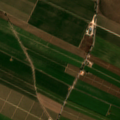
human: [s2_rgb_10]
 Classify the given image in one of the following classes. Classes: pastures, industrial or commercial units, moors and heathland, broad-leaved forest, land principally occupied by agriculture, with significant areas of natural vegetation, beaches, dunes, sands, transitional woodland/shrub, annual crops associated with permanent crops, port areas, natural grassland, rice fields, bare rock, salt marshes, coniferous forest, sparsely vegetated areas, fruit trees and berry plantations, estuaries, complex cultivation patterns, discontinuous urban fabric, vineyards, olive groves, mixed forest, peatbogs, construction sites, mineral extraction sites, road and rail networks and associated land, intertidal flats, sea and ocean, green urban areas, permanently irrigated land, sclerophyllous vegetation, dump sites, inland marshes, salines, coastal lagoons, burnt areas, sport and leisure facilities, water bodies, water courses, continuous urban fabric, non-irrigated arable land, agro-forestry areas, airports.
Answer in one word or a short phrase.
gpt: permanently irrigated land